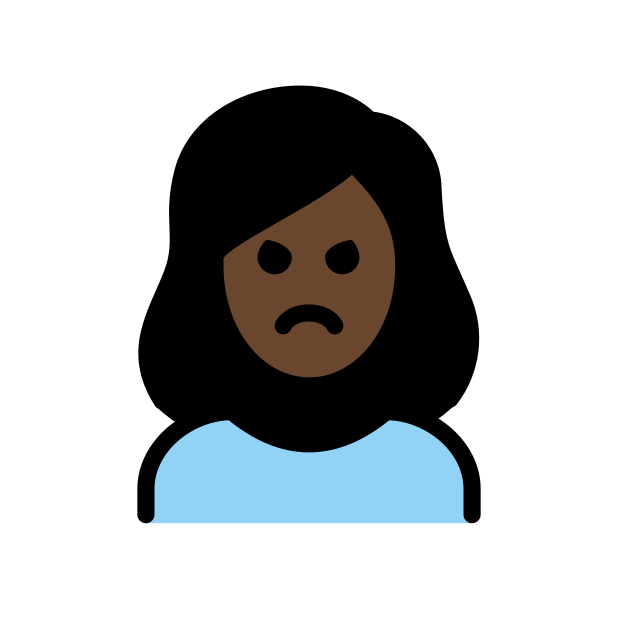
woman pouting: dark skin tone